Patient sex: M
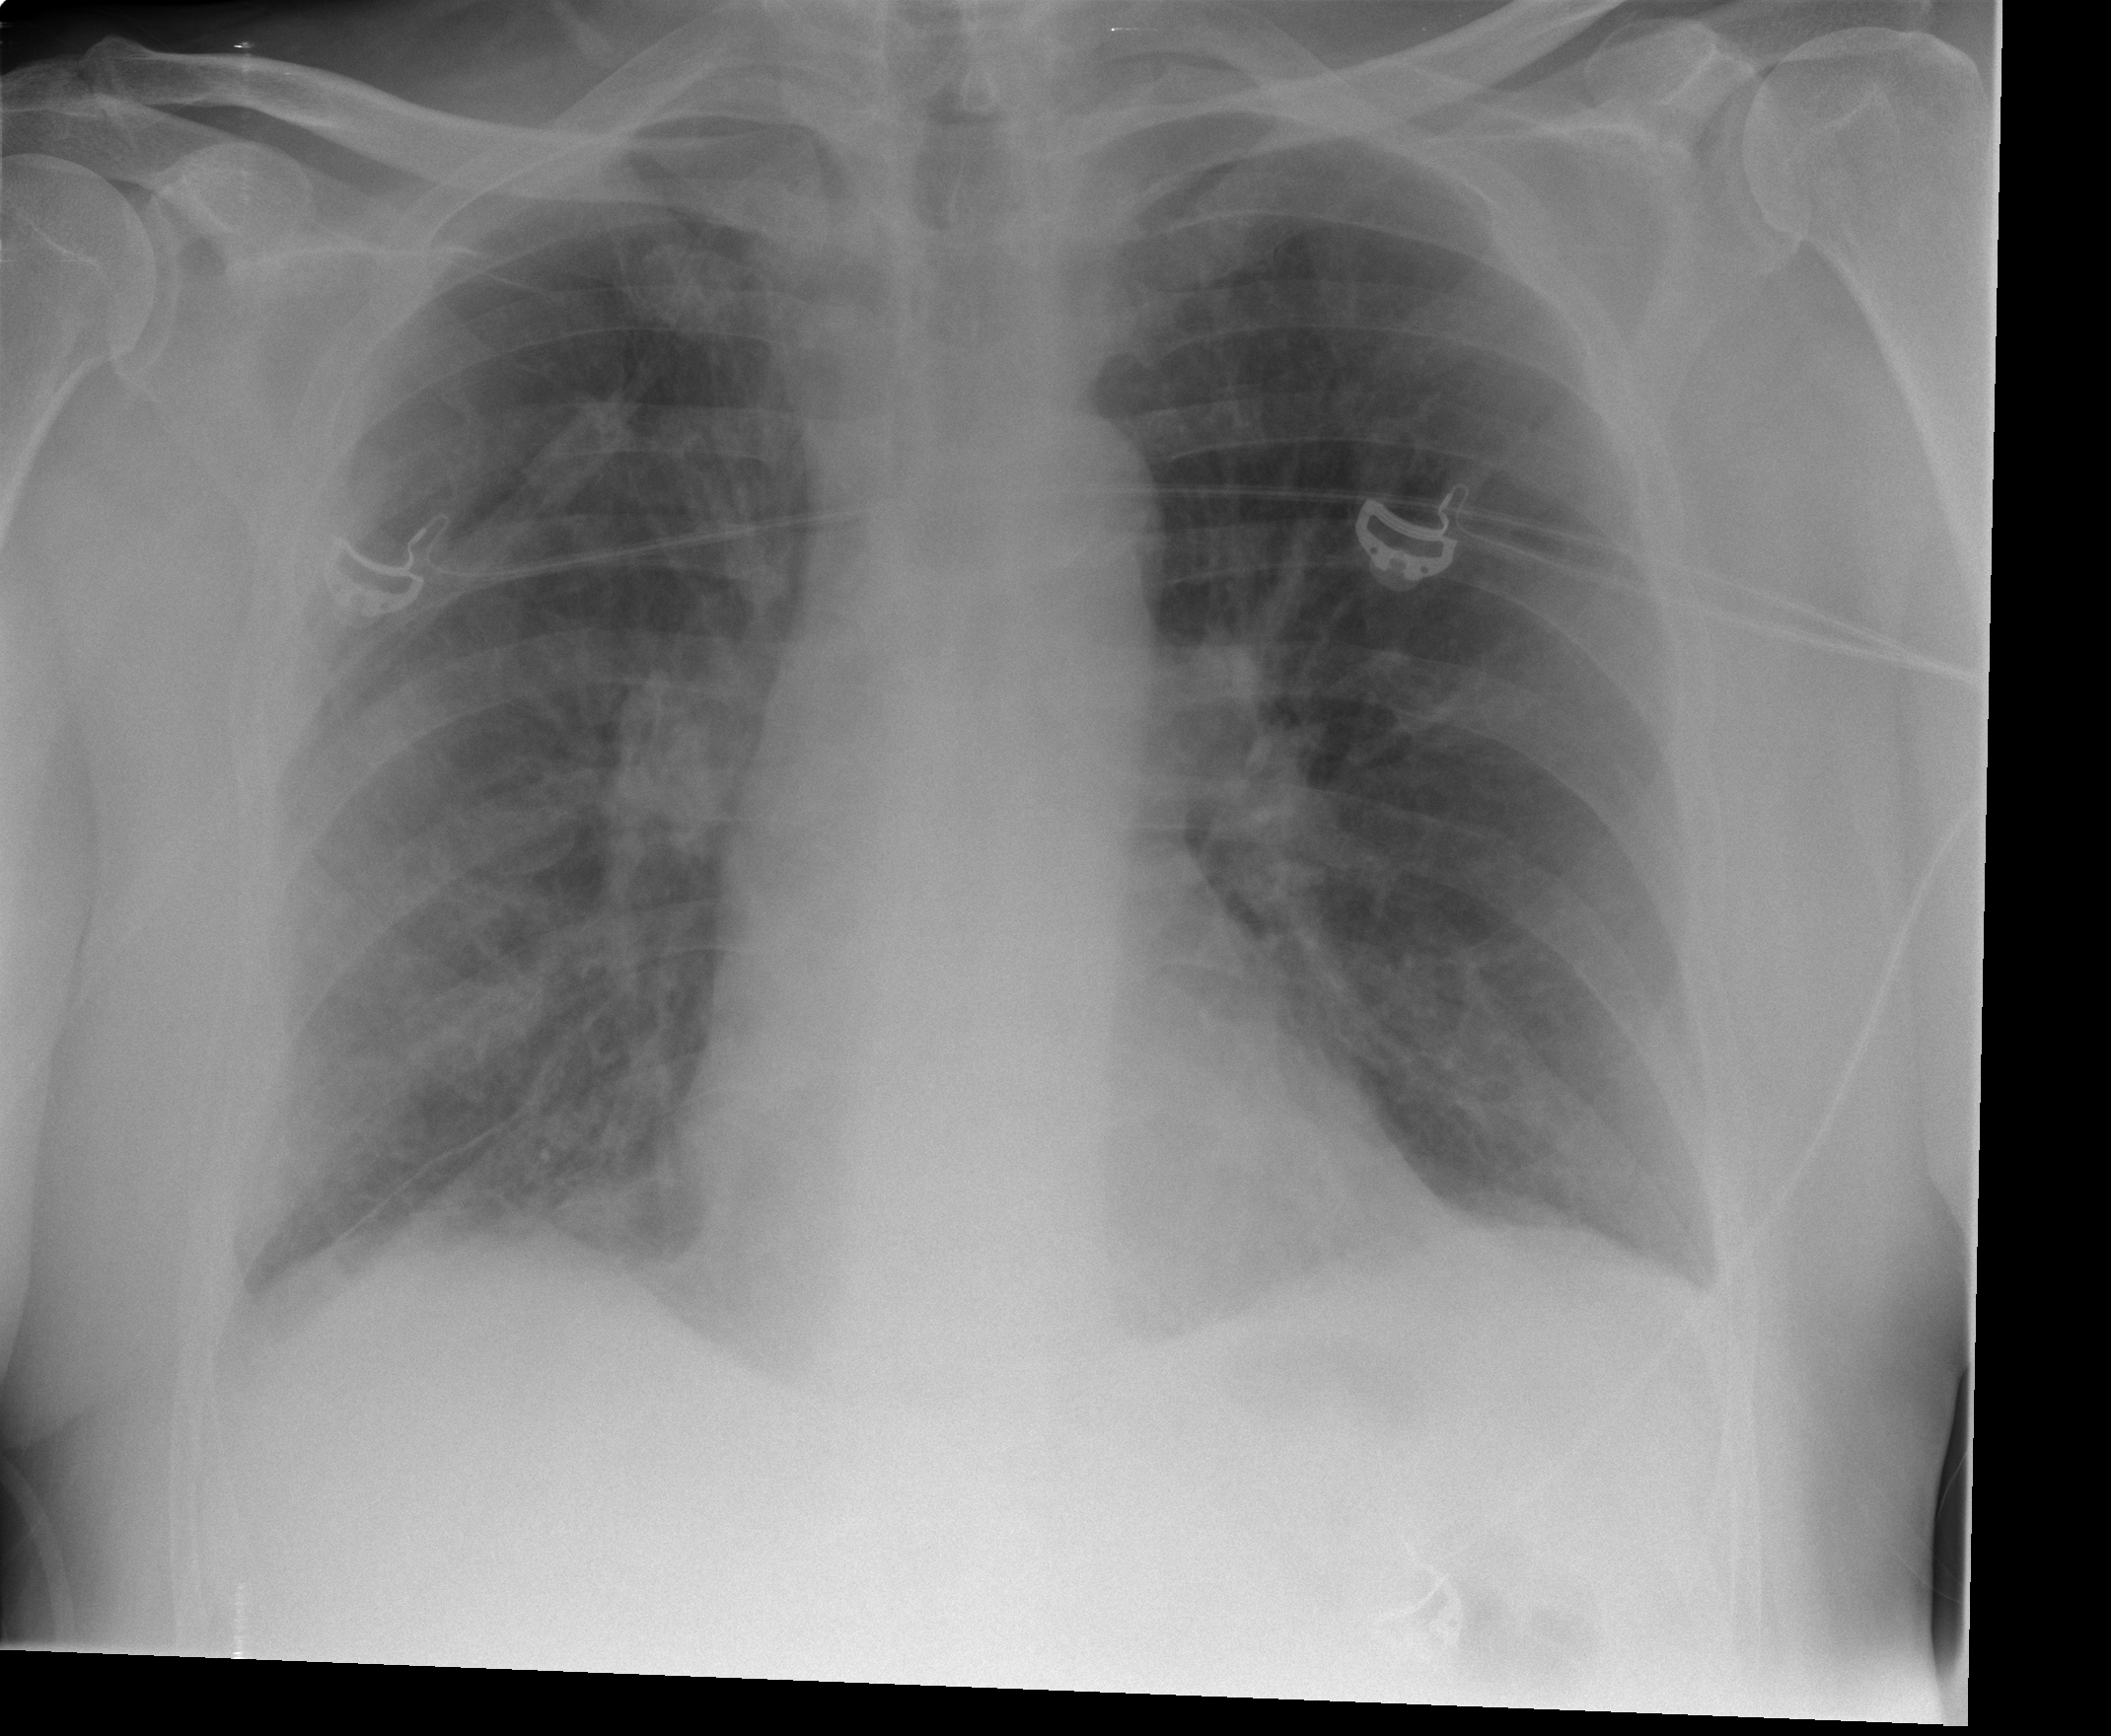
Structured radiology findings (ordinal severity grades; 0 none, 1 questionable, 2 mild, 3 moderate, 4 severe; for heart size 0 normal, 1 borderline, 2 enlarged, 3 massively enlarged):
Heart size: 0
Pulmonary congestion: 0
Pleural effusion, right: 2
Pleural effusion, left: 1
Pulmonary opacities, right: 2
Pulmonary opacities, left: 0
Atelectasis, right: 2
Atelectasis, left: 0